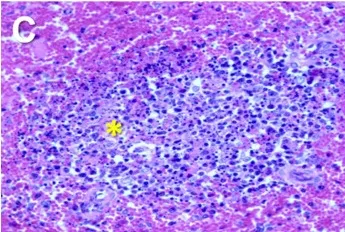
Histopathological changes in ASFV infected pigs in Vietnam, 2019. (C) Spleen: Marked lymphoid depletion with the presence of pyknosis, karyorrhexis, and nuclear chromatin condensation within the splenic follicles (*) of the white pulp. H&E stain, 40X.
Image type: pathology (h&e)